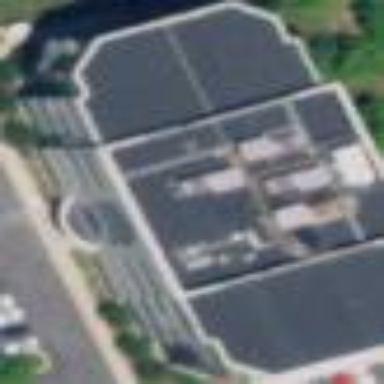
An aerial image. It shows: Office building.